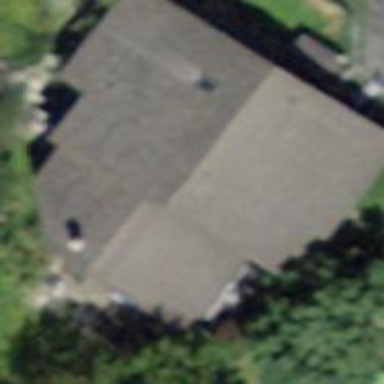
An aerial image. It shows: Simple house.